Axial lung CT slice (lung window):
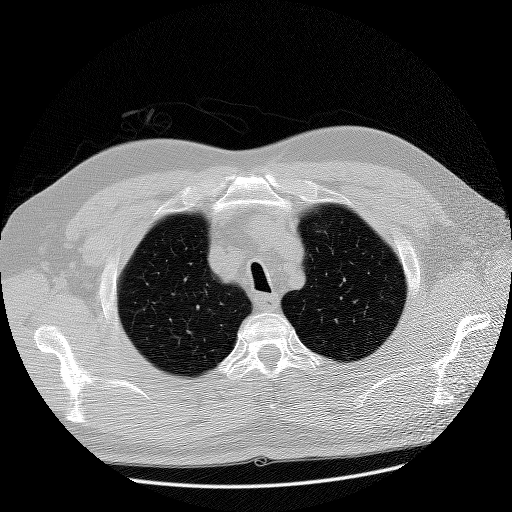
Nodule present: no